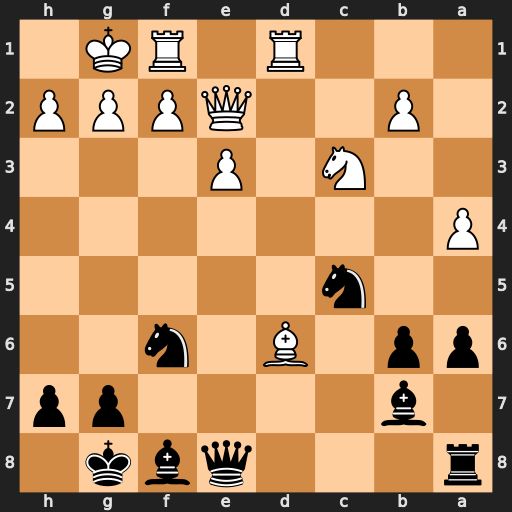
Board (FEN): r3qbk1/1b4pp/pp1B1n2/2n5/P7/2N1P3/1P2QPPP/3R1RK1
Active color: b
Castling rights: -
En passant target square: -
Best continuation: Qc6 Qc4+ Kh8 f3 Bxd6